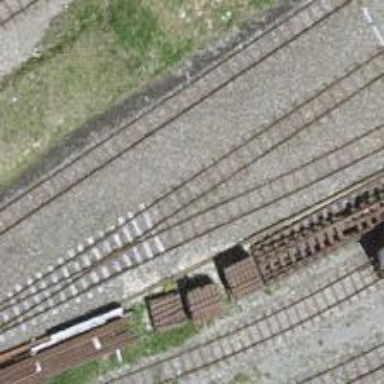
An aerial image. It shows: Narrow-gauge railway with one track passing through yard.